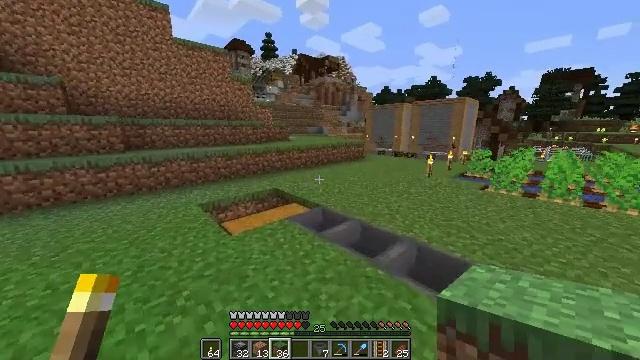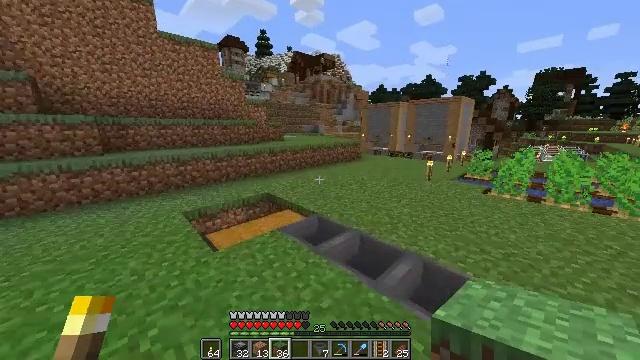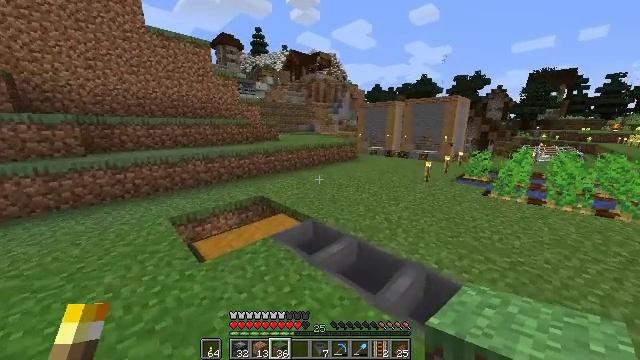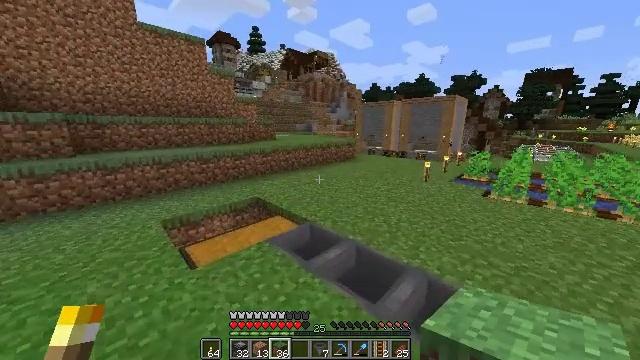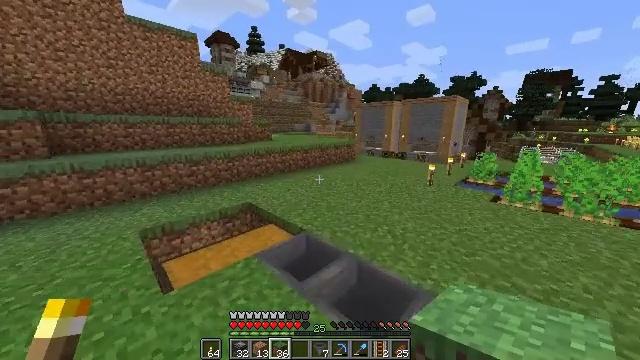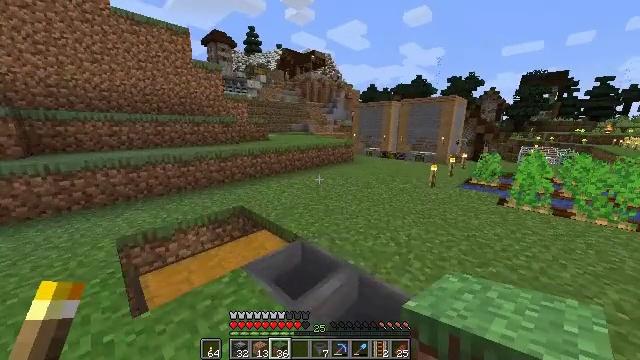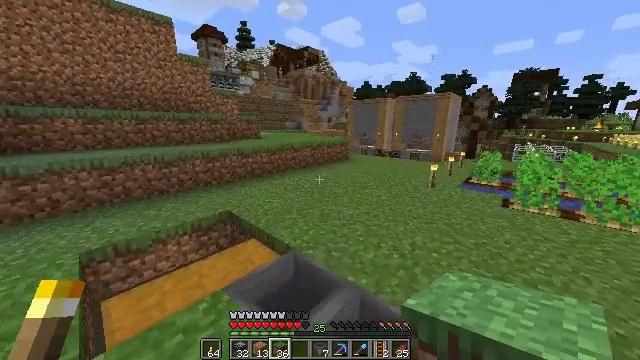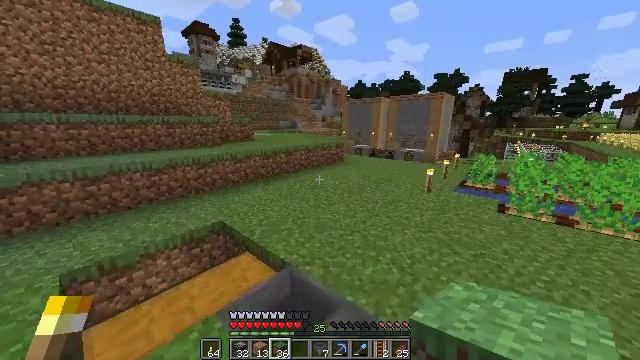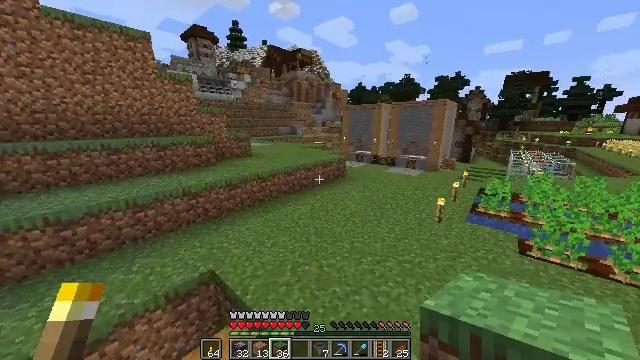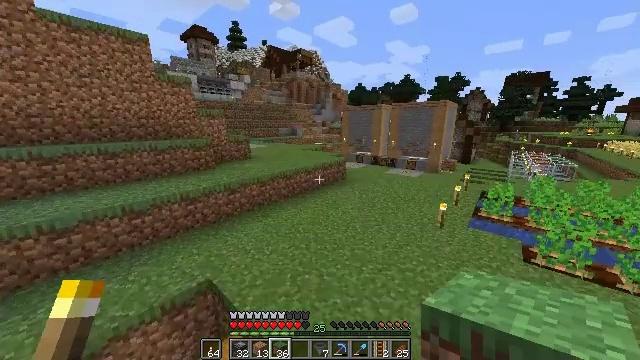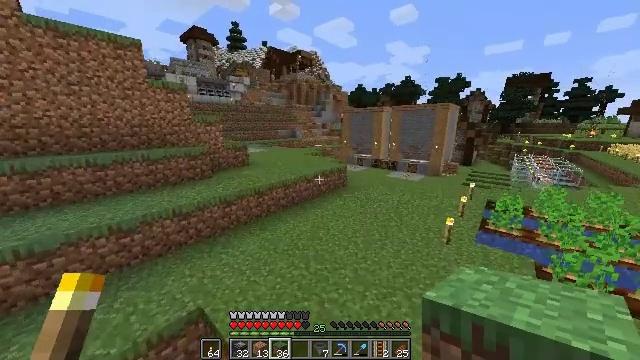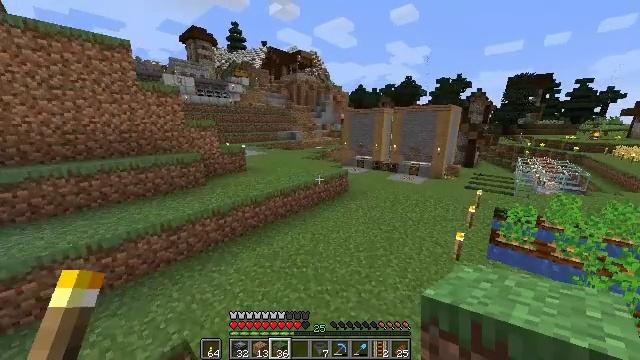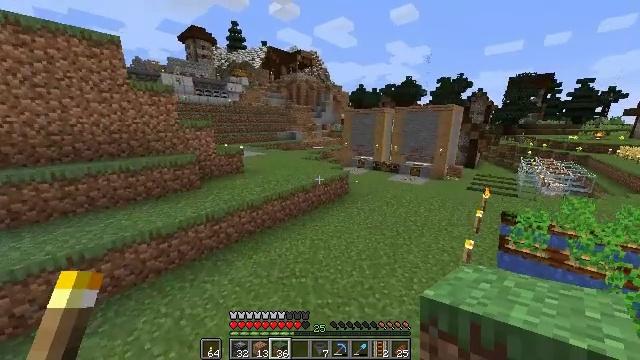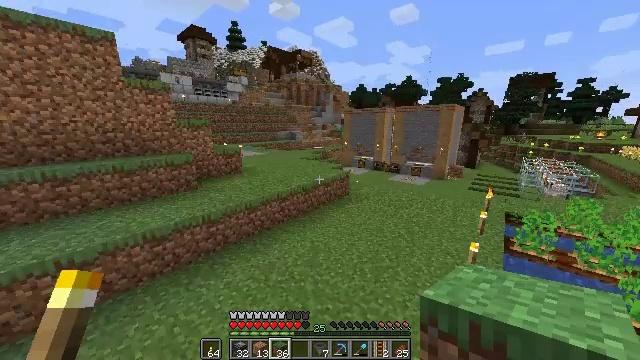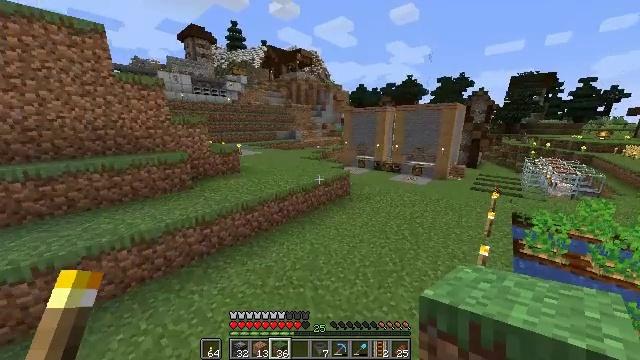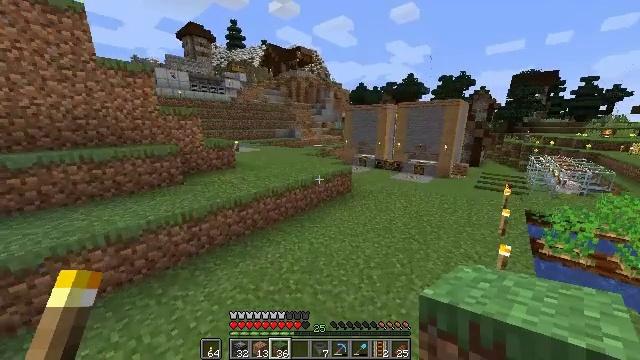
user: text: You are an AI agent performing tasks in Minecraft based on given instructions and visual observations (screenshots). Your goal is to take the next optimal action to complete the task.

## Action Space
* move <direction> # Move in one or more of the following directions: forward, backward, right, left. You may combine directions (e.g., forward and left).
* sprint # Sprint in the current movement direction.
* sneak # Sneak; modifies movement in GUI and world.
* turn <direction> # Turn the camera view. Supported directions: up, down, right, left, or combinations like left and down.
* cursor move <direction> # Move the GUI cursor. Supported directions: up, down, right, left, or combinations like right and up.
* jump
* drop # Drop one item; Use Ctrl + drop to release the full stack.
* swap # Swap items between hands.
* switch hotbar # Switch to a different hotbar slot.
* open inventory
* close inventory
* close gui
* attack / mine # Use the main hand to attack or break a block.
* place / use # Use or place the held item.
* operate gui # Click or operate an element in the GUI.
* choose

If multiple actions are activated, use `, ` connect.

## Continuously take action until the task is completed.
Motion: motion action
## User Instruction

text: Open the crafting table to make a piston.
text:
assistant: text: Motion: move forward, turn right
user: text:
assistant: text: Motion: move forward, turn right
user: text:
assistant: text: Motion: move forward
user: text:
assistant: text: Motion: move forward
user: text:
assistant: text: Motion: move forward
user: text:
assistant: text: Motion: move forward, turn right
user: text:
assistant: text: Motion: move forward, turn right, jump
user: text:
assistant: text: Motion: move forward, jump
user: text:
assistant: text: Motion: move forward, jump
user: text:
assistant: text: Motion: move forward, jump
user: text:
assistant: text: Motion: move forward, jump
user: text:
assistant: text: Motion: move forward, jump
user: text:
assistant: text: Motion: move forward, jump
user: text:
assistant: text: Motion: move forward, jump
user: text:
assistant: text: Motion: move forward, jump
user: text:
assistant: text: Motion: move forward, turn left, jump
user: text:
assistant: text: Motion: move forward, sprint, turn left and up, jump
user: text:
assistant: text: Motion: move forward, sprint, turn left and up, jump
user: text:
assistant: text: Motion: move forward, sprint, turn left, jump
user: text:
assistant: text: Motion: move forward, sprint, jump
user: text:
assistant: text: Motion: move forward, jump
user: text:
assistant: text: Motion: move forward, jump
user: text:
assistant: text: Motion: move forward, jump
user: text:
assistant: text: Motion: move forward, jump
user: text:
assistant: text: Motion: move forward, jump
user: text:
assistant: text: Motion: move forward, turn up, jump
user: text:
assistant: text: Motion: move forward, turn up, jump
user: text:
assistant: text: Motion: move forward, turn up, jump
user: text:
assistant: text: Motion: move forward, sprint, turn left and up, jump
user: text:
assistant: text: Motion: move forward, sprint, jump